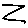
Label: zigzag